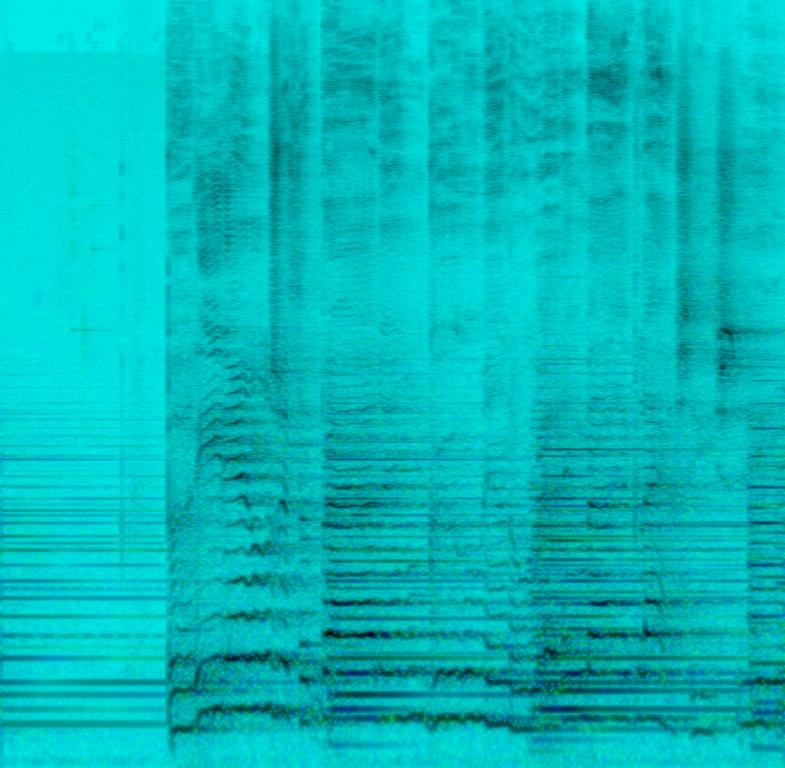
This is a Christian gospel music. There is a male vocalist singing melodically. The melody is being played by the piano with a strings section accompaniment. The atmosphere is spiritual and sentimental. This piece could be playing in the background of Christian social media content.